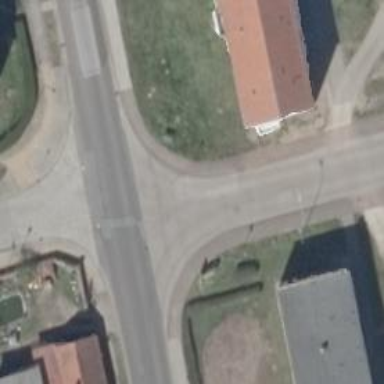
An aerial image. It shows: Road with "give way" sign.